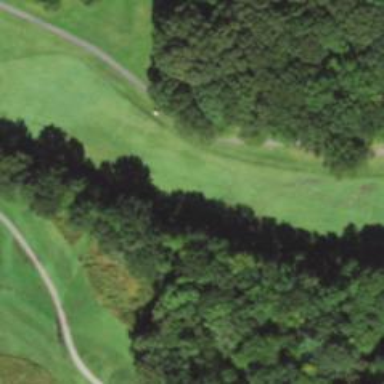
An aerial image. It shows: Golf hole.